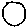
Label: circle